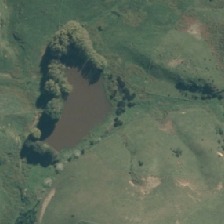
Land cover: lake_pond